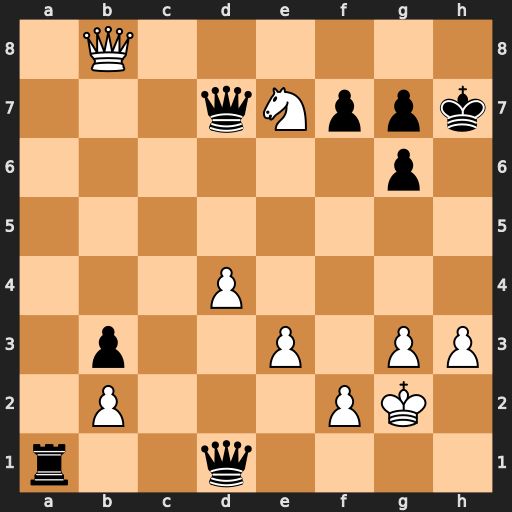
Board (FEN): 1Q6/3qNppk/6p1/8/3P4/1p2P1PP/1P3PK1/r2q4
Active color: w
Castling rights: -
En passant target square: -
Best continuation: Qg8+ Kh6 Qh8+ Kg5 Qh4#